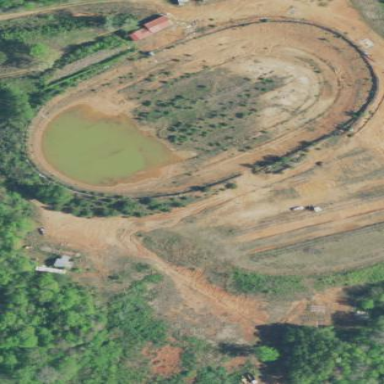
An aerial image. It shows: Dirt raceway for motor sports.